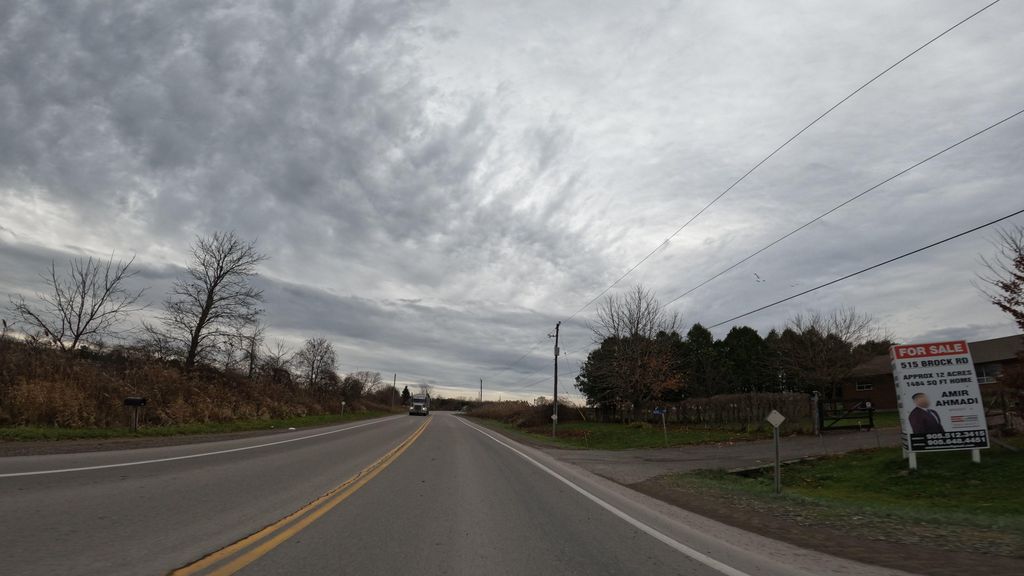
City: hamilton